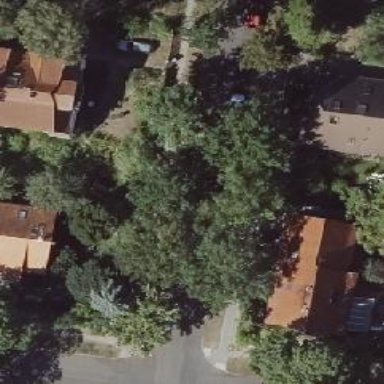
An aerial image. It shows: Avenue of deciduous broadleaved trees.